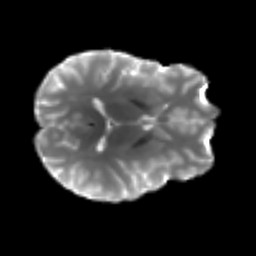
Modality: T2w
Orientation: axial
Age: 22
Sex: female
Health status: ill
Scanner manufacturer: siemens
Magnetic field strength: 3 T
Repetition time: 6.5 s
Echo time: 0.062 s